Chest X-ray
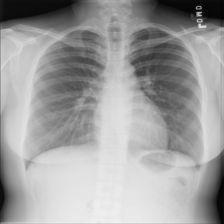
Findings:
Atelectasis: negative
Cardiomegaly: negative
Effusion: negative
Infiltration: negative
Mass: negative
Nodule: negative
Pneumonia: negative
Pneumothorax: negative
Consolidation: negative
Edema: negative
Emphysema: negative
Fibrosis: negative
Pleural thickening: negative
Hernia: negative